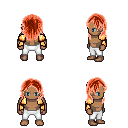
a pixel art fantasy rpg character, male body template, human, dark skin, gold arm armor, white pants, red long hairstyle, four views (front, back, left, right), 2x2 character sprite sheet, small pixel art, hard edges, no anti-aliasing